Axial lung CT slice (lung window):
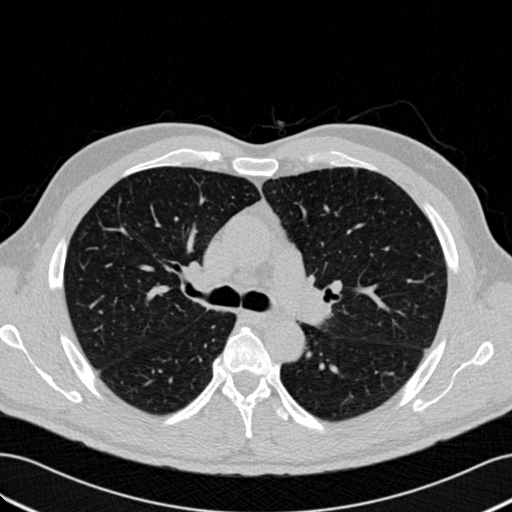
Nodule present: no